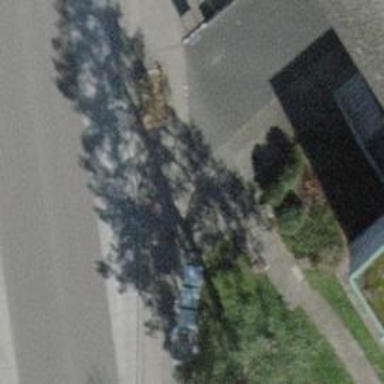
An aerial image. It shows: Asphalt sidewalk along the footway.